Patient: sex F, age 74
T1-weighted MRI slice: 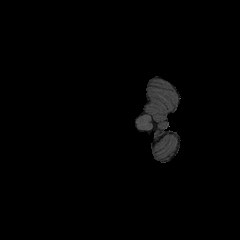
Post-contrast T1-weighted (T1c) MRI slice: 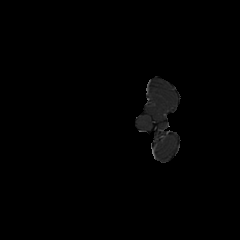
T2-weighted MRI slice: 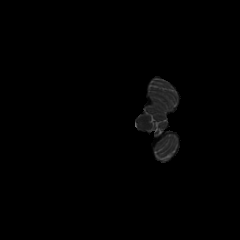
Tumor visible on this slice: no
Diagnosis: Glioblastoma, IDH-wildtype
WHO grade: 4